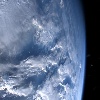
Label: cloud